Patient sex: M
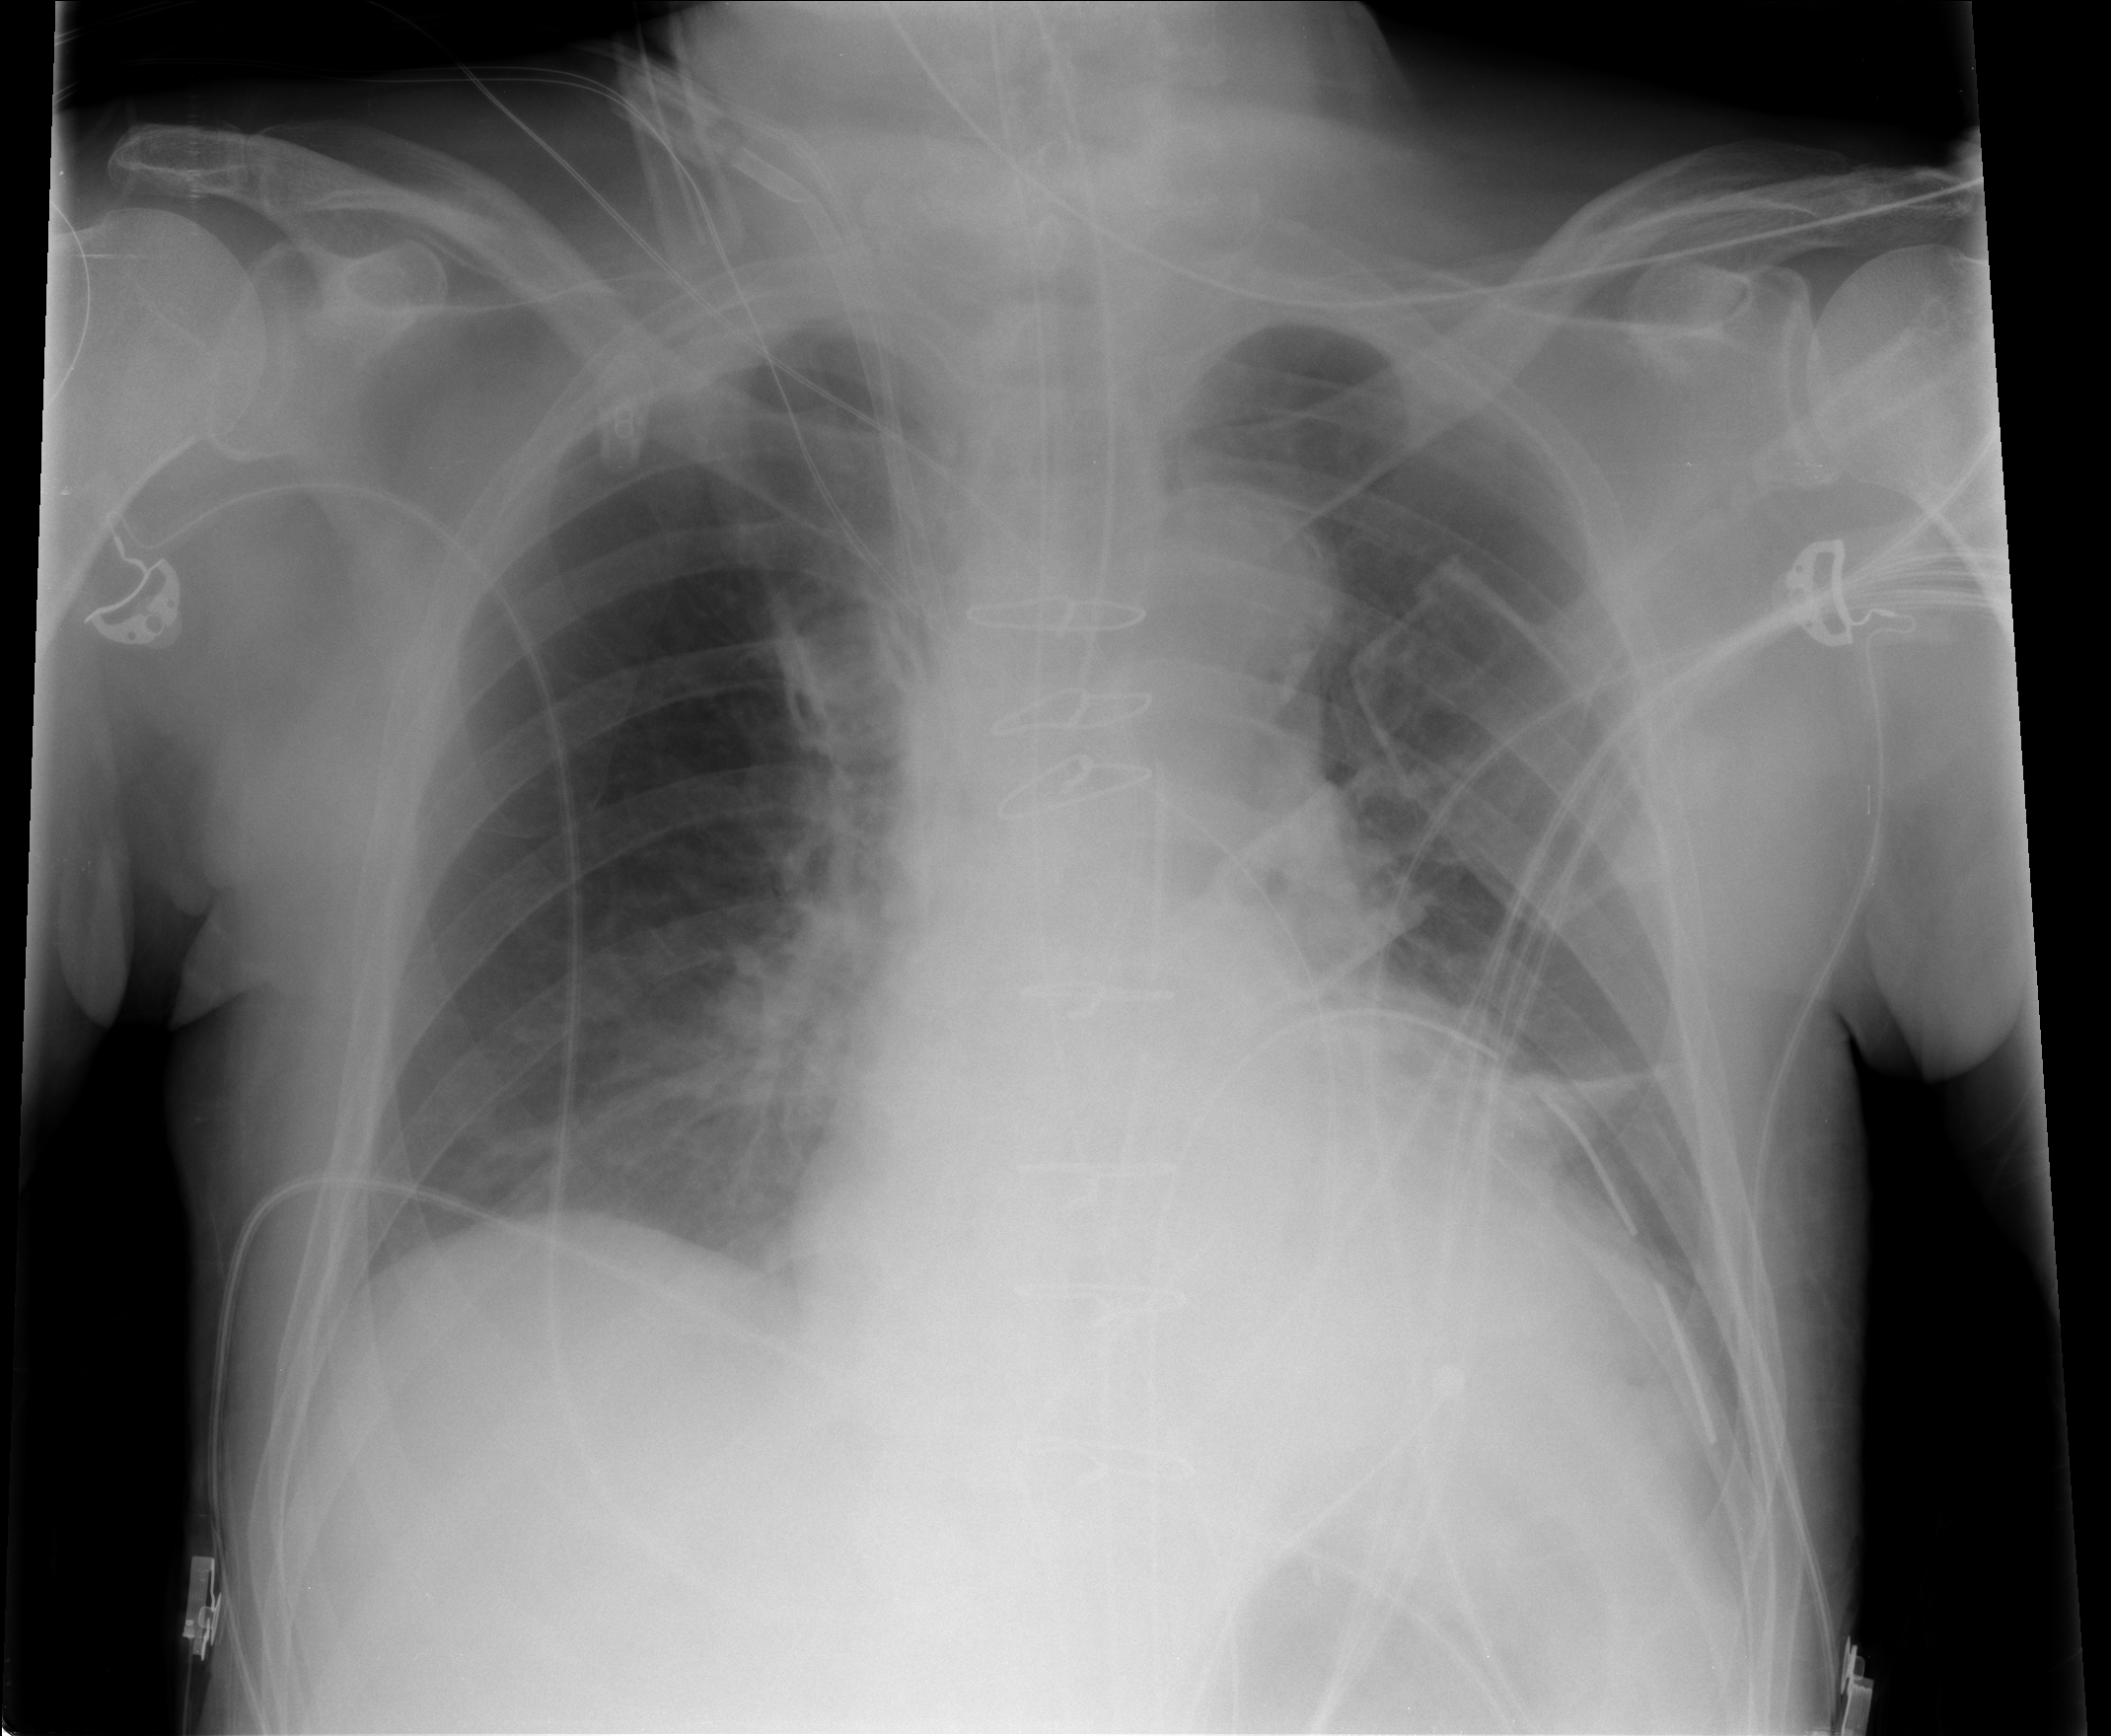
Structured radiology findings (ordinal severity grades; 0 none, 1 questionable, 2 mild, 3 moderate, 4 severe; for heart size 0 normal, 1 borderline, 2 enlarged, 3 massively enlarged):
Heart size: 1
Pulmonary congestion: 2
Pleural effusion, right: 0
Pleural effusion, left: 1
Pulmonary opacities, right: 0
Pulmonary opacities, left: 0
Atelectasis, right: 0
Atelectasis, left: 1